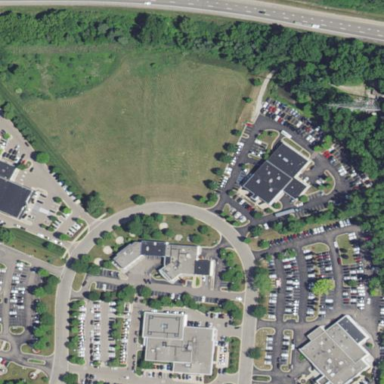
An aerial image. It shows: Retail area.